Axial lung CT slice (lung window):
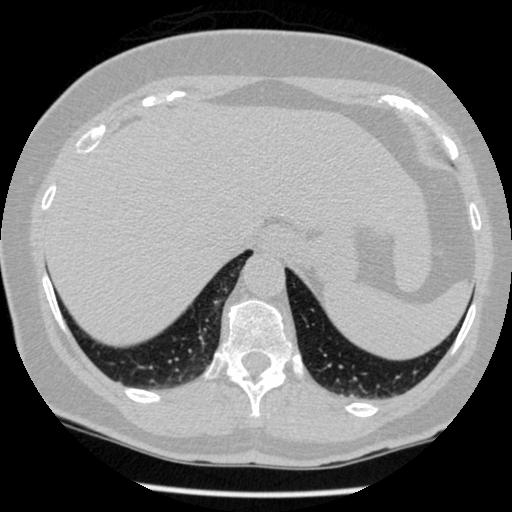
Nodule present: no